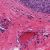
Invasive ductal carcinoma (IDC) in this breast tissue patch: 0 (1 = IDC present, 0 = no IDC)